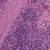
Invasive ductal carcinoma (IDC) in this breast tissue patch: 1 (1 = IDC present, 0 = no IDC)